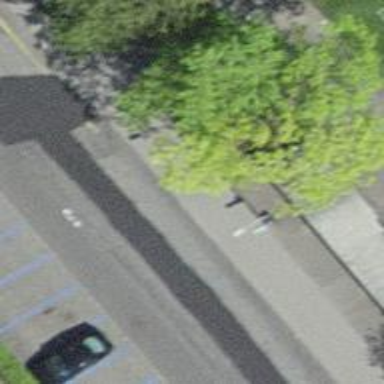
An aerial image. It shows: Bus stop with platform for public transport.